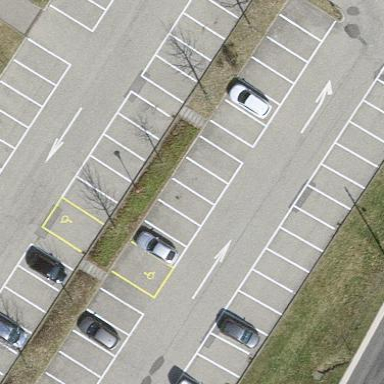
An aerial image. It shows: Parking area.